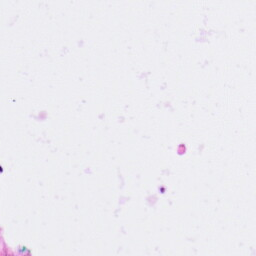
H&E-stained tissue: Pancreatic